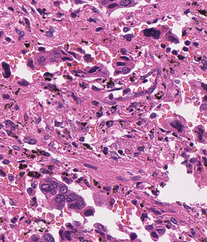
Tumor epithelial tissue: yes
Tumor-associated stroma tissue: yes
Normal tissue: no